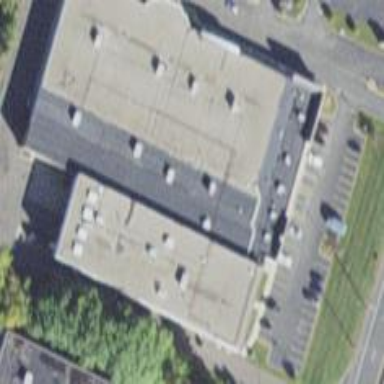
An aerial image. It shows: Department store building. It is part of larger structure.